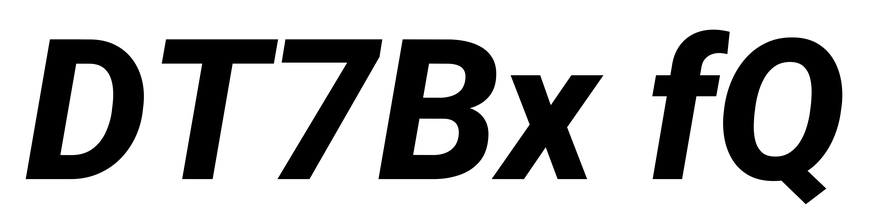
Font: Roboto-Italic_ExtraBold_Italic